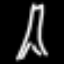
Label: The Eiffel Tower